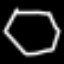
Label: octagon